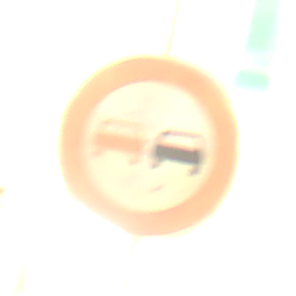
Verkehrszeichen: Ueberholverbot
Umgebung: Outdoor, Urban
Tageszeit: Night
Wetter: PartlyCloudy
Licht: Artificial
Jahreszeit: NotSpecified
Kontrast: HighContrast